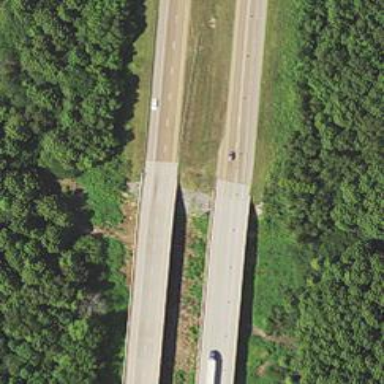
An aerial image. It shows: Bridge crossing trunk highway that is also expressway with dual carriageways.